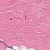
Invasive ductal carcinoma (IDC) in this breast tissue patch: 0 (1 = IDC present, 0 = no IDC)